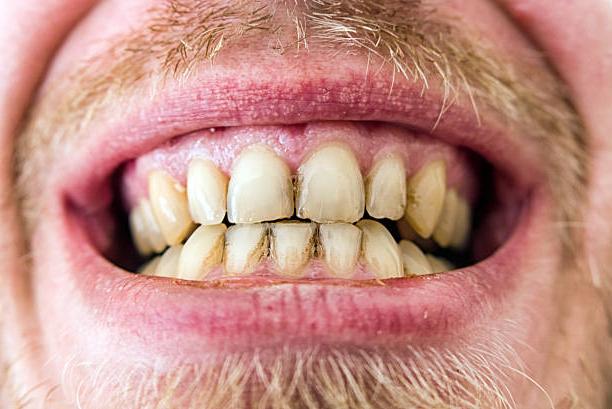
Condition: Calculus